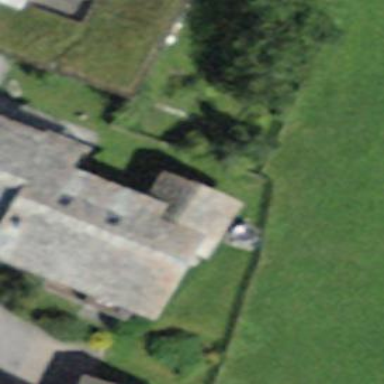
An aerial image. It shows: Guest house that looks like house.